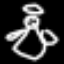
Label: angel